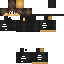
A female human skin with dark skin, wearing brown long hair dressed in a black hoodie and black pants, featuring a closed mouth.